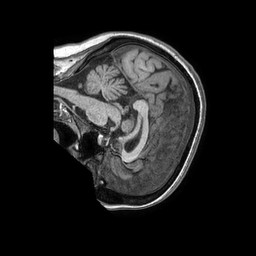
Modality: T1w
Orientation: sagittal
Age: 37
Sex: female
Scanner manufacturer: philips
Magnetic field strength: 1.5 T
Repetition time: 0.0077 s
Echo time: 0.003506 s